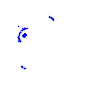
Particle: kaon